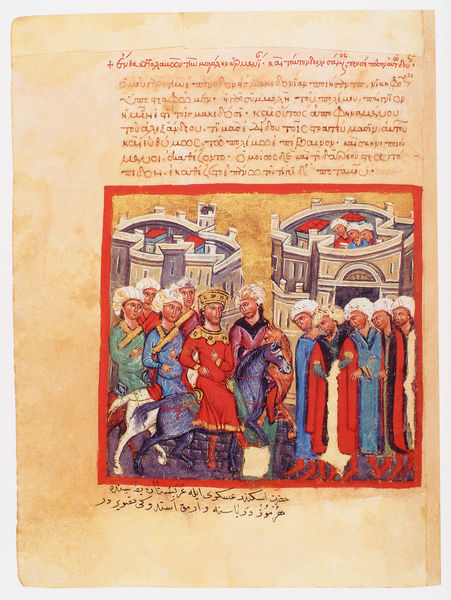
Titel: Der griechische Alexanderroman
Institution: Venedig, Hellenic Institute Codex Gr. 5
Schlagwörter: blau, frauen, grün, menschen, stadt, frau, männer, säulen, gebäude, rot, rahmen, gold, krone, esel, pferd, pferde, reiter, turm, schrift, mauer, könig, buch, orient, türme, seite, text, herrscher, fürst, buchseite, pergament, arabisch, ostern, mauern, griechisch, mittelalter, heilige, städte, kommentar, gothik, jerusalem, turban, greise, turbane, burgen, eintritt, gewände, heiliges land, pfingsten, buchmalerei, alexander, rieter, koran, kodex, alexanderroman, aasuzug, komentar